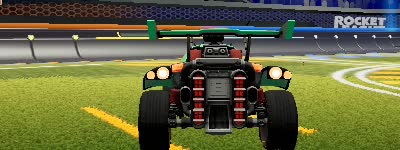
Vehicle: octane